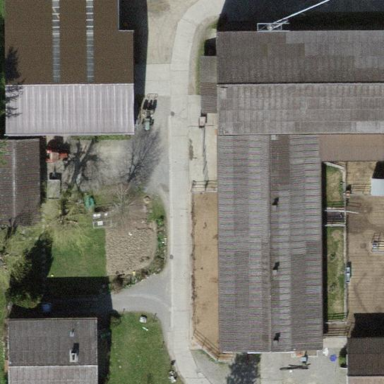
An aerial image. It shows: Farmyard area.